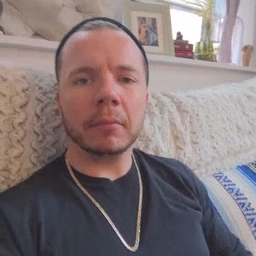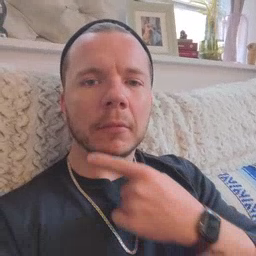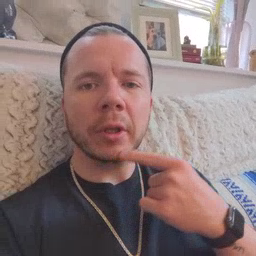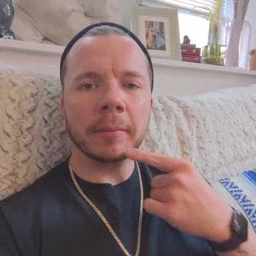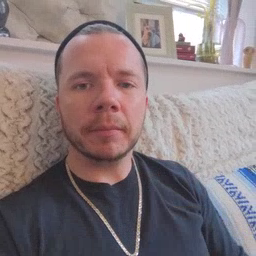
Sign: chin